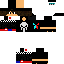
A male skeleton skin with dark skin, wearing brown helmet dressed in a black hoodie and black pants, featuring a closed mouth.